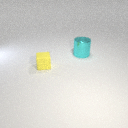
small yellow rubber cube to the left of large cyan metal cylinder